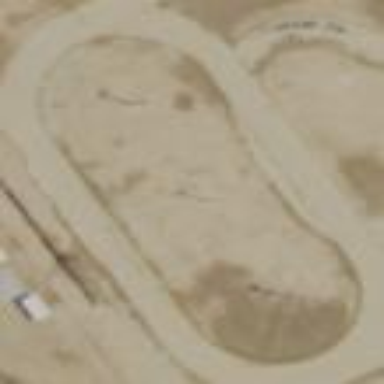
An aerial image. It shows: Motocross raceway for off-road sports.